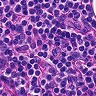
Metastatic tissue present: no